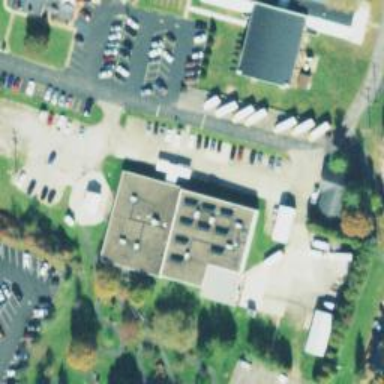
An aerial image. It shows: Government office.